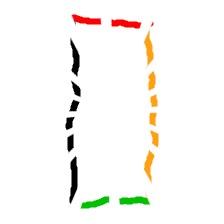
Shape: rectangle